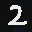
Label: 2